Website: apple
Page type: billing-address
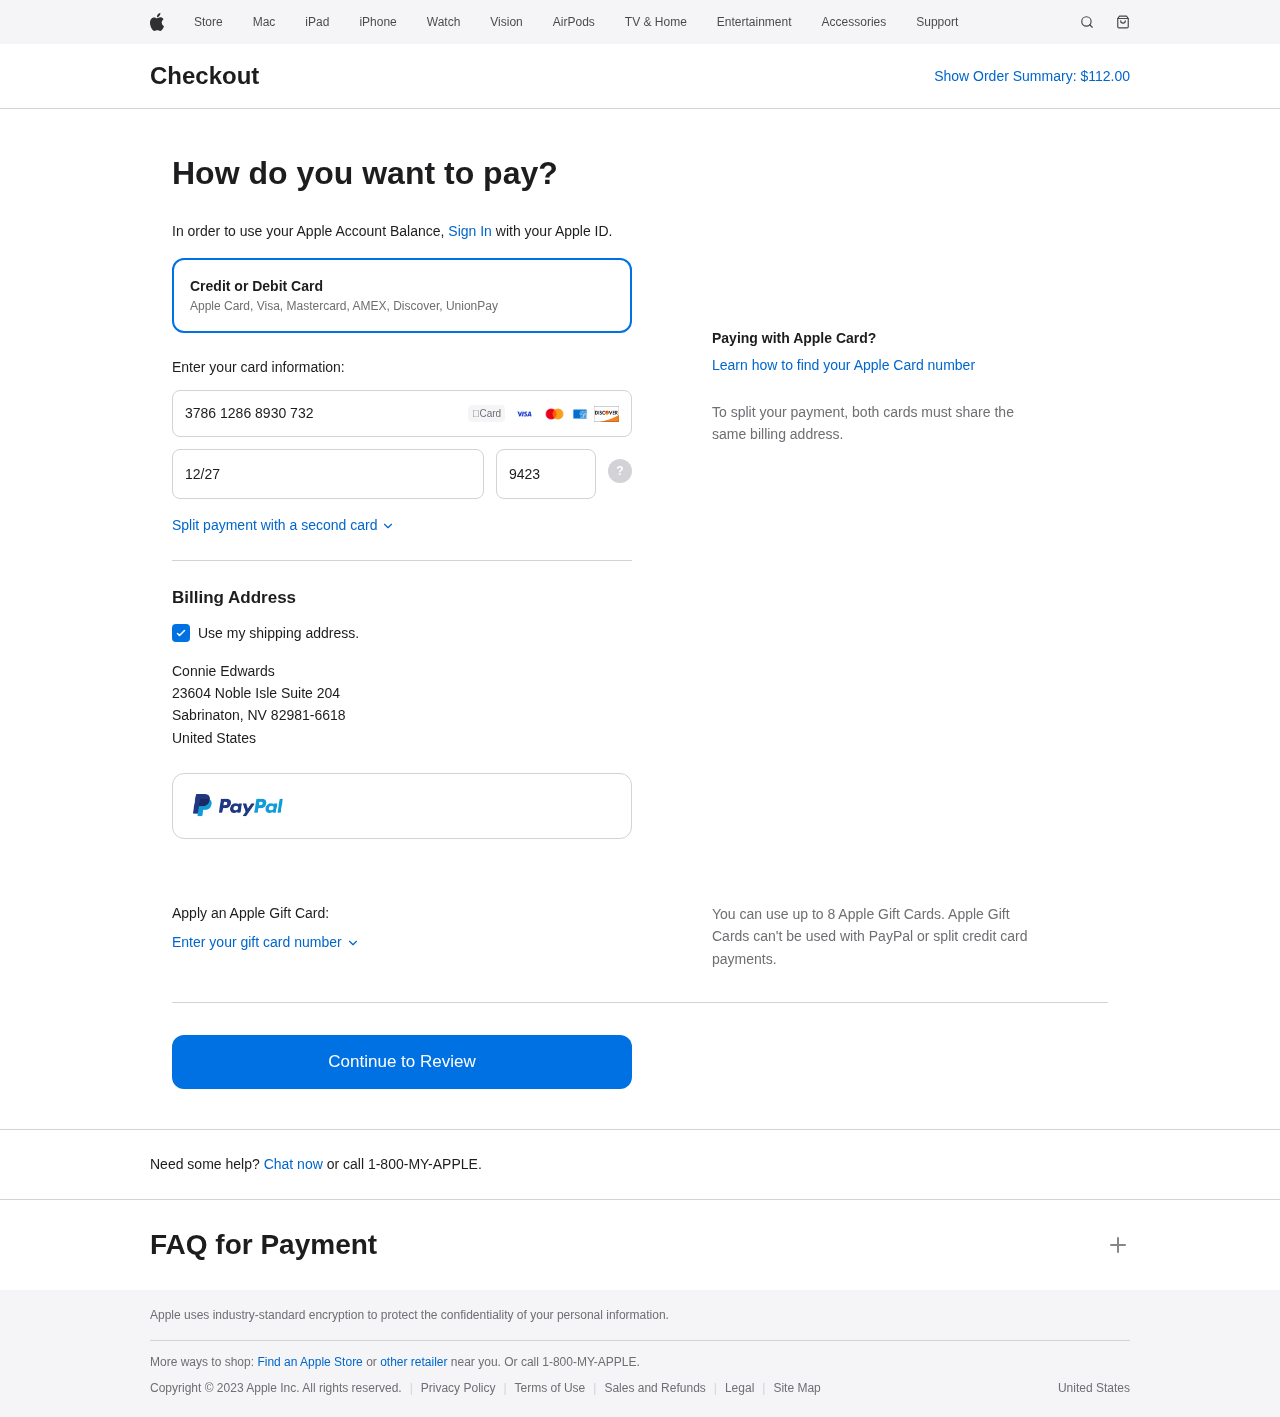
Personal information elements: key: PII_CARD_CVV
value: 9423
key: PII_CARD_EXPIRY
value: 12/27
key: PII_CARD_NUMBER
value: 3786 1286 8930 732
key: PII_CITY
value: Sabrinaton
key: PII_COUNTRY
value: United States
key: PII_FULLNAME
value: Connie Edwards
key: PII_POSTCODE_FULL
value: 82981-6618
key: PII_STATE_ABBR
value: NV
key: PII_STREET
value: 23604 Noble Isle Suite 204
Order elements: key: ORDER_TOTAL
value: $112.00